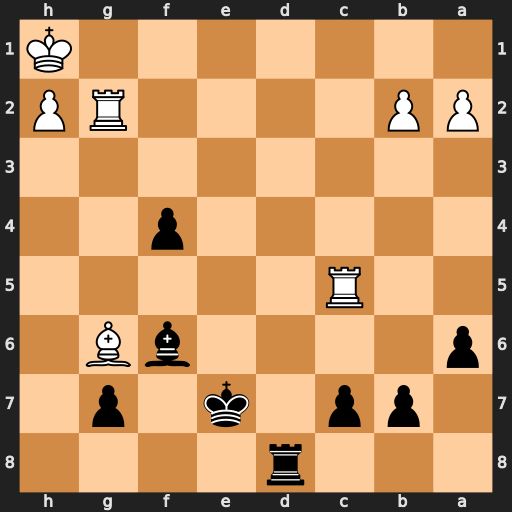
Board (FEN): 3r4/1pp1k1p1/p4bB1/2R5/5p2/8/PP4RP/7K
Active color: b
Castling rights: -
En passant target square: -
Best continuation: Rd1+ Rg1 Rxg1+ Kxg1 Bd4+ Kf1 Bxc5